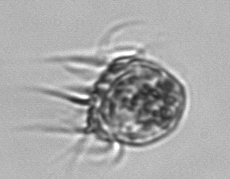
Label: Leegaardiella_ovalis